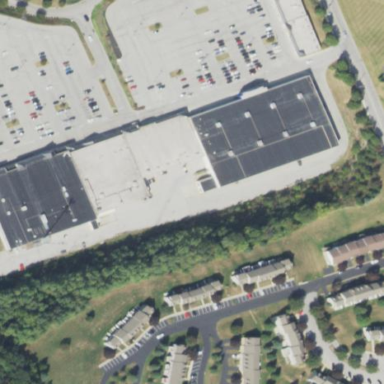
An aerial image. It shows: Mall building.